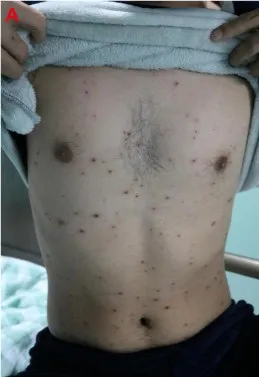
Classic pruritic vesicular rash on trunk.
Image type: medical_photograph (skin_photograph)